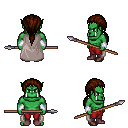
a pixel art fantasy rpg character, male body template, orc, green skin, gray cape, red pants, brown ponytail hairstyle, white cloth bracers, maroon shoes, spear, four views (front, back, left, right), 2x2 character sprite sheet, small pixel art, hard edges, no anti-aliasing